Question: I want to read the comments of a .DLL file:

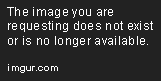
Answer: In conjunction to nobugz answer, here's a detailed MSDN document on <URL>.